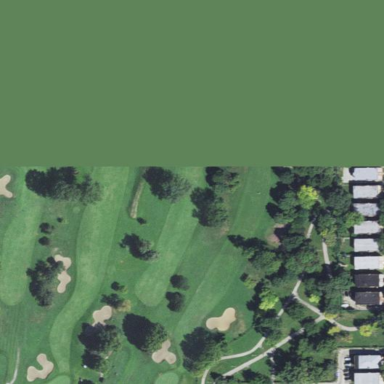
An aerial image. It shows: Well-maintained grassy area known as fairway on golf course.